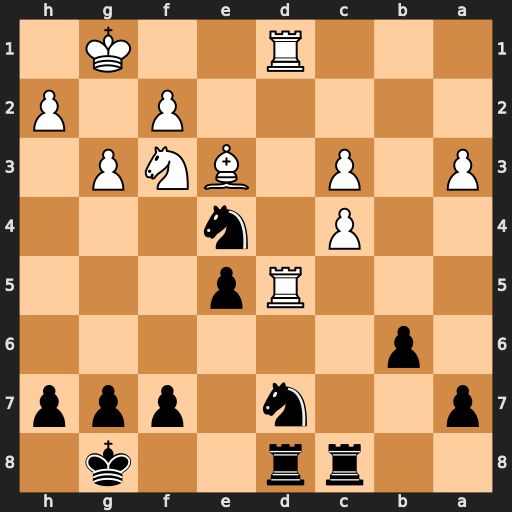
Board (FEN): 2rr2k1/p2n1ppp/1p6/3Rp3/2P1n3/P1P1BNP1/5P1P/3R2K1
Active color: b
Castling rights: -
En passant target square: -
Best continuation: Nxc3 R1d3 Nxd5